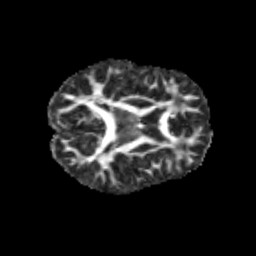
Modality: FA
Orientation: axial
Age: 11
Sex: male
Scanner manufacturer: siemens
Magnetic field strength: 3 T
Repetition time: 3.8 s
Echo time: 0.07 s